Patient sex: F
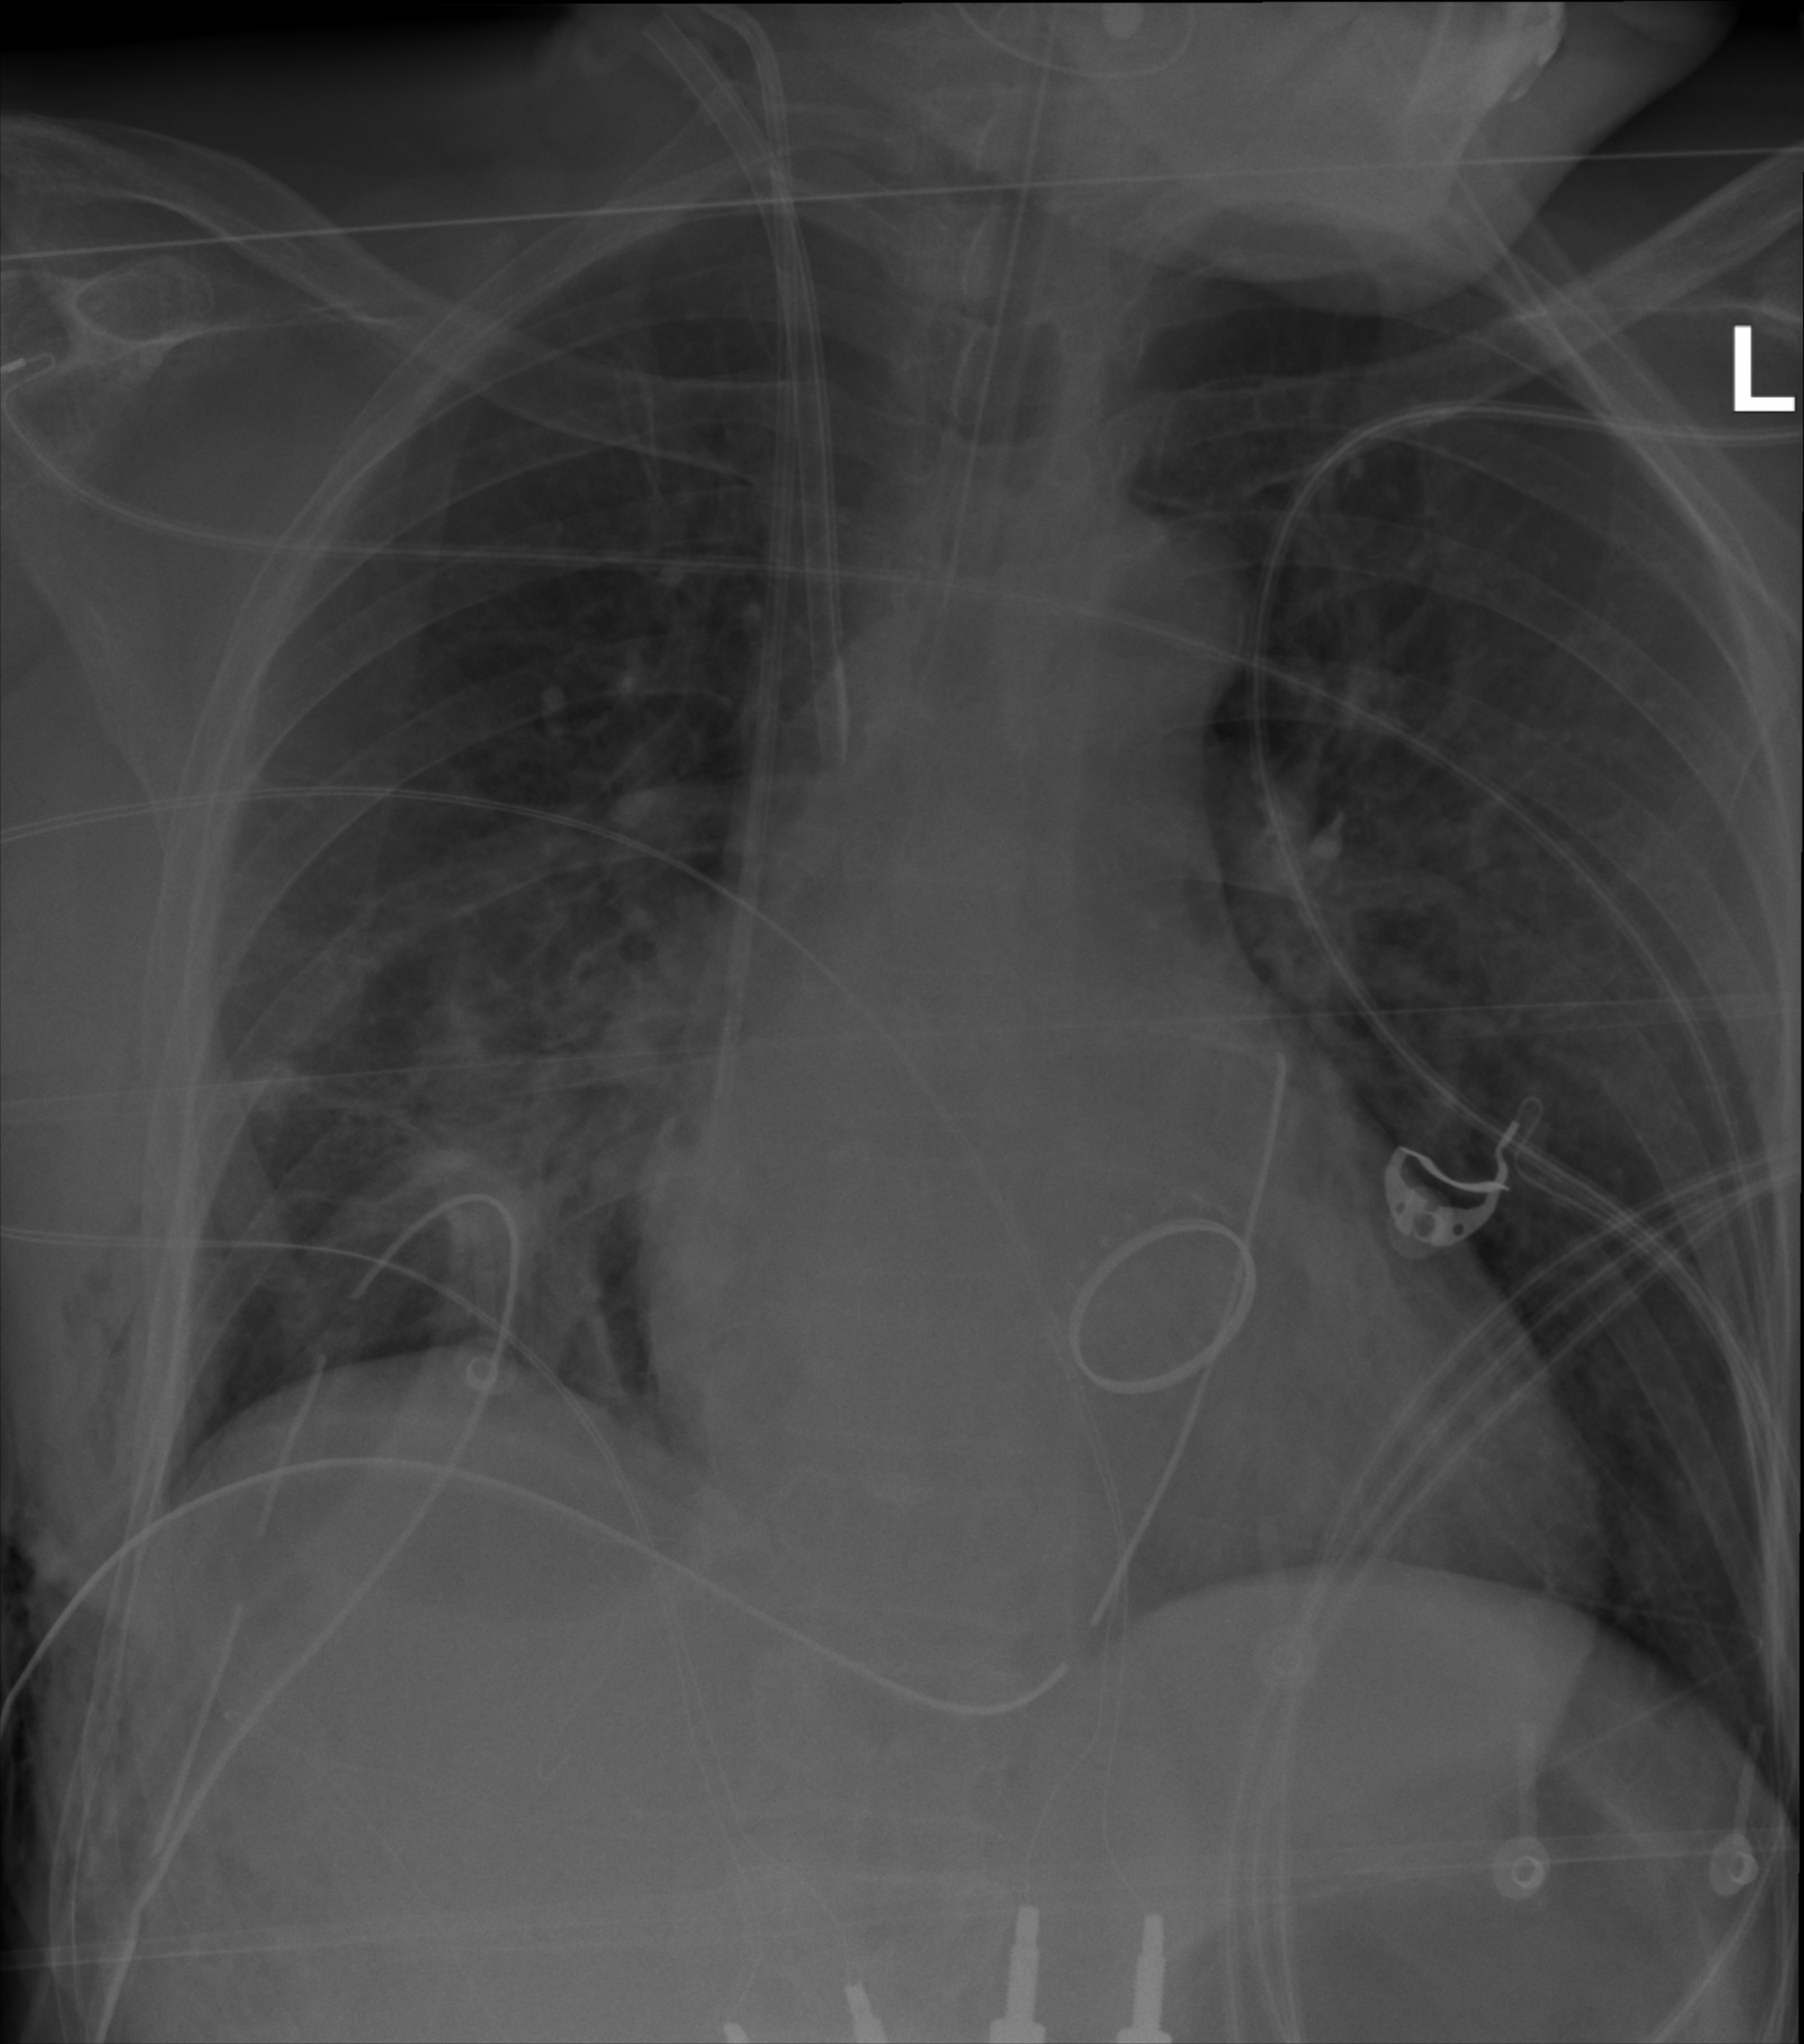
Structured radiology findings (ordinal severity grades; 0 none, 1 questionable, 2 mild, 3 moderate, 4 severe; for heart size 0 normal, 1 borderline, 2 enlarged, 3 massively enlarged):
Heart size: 2
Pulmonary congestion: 1
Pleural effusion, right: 0
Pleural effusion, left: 0
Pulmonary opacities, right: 2
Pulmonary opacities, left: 0
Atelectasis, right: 2
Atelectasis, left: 0